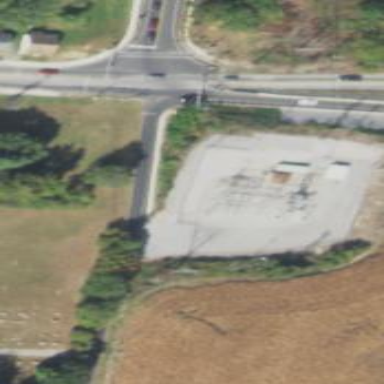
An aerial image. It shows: Power substation.